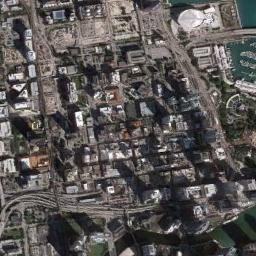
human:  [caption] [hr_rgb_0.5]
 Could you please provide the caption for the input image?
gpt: There are many densely arranged buildings and several roads and many trees in a business district .

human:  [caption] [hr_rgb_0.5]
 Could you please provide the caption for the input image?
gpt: The style of the building is very strange .

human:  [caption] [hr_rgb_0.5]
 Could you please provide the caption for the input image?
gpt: A dense commercial area has lots of buildings of different heights and some roads go through the commercial area .

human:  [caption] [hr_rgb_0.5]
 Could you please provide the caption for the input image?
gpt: The commercial area is consist of many buildings .

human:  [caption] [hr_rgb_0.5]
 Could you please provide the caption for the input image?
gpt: There are many buildings on a dense commercial area .